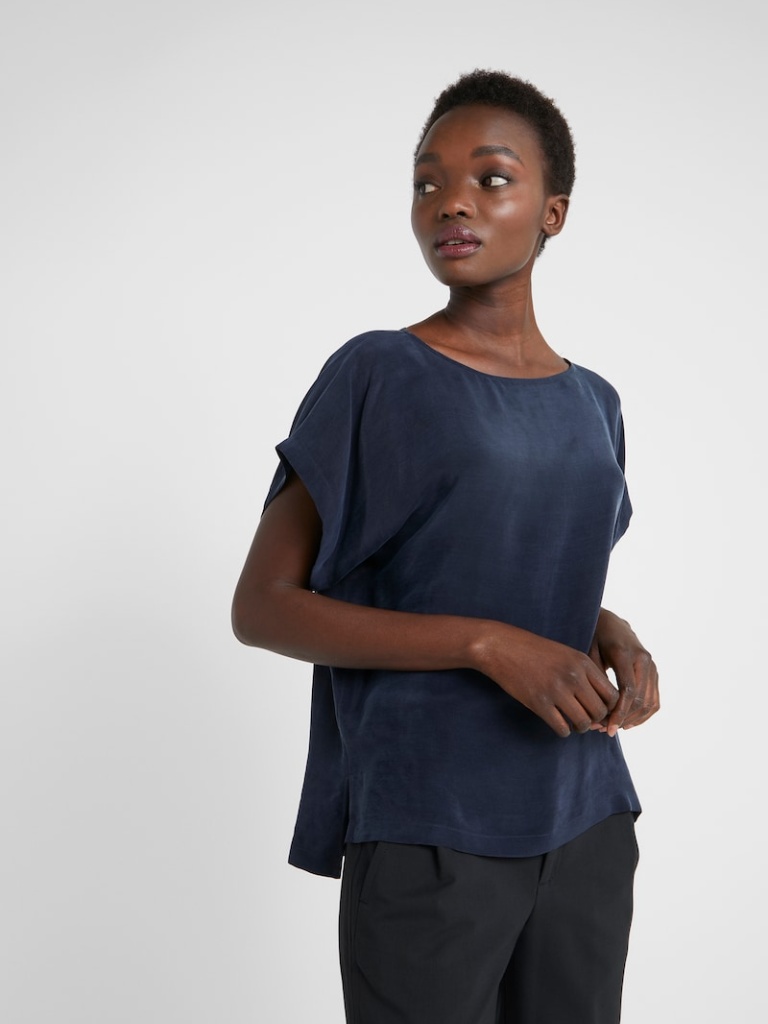
cotton relaxed short sleeve hip length Untucked crew t-shirt